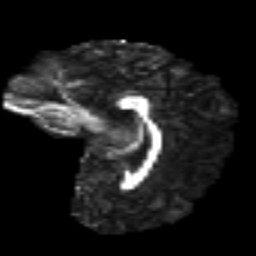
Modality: FA
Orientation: sagittal
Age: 35
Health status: ill
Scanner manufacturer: philips
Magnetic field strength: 3 T
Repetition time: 9 s
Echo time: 0.127 s